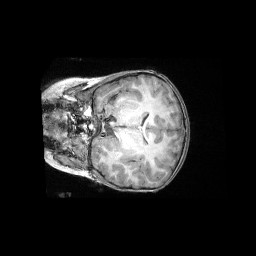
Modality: T1w
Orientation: coronal
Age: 6
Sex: male
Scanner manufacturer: siemens
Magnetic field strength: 3 T
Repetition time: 2.4 s
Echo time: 0.00317 s